Brain MRI, t2w sequence, axial 2D slice.
Patient: age 46, sex F, weight 95 kg, height 1.95 m
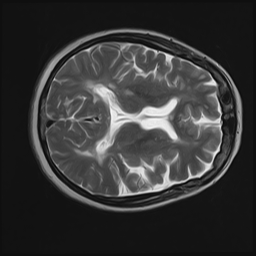